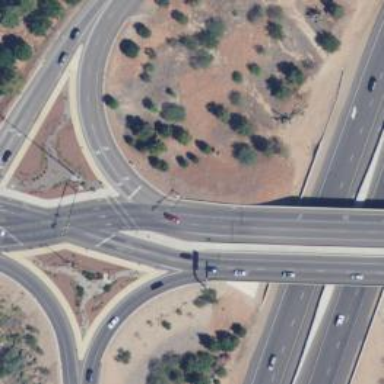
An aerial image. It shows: Asphalt motorway link with Diverging Diamond Interchange (DDI) junction.